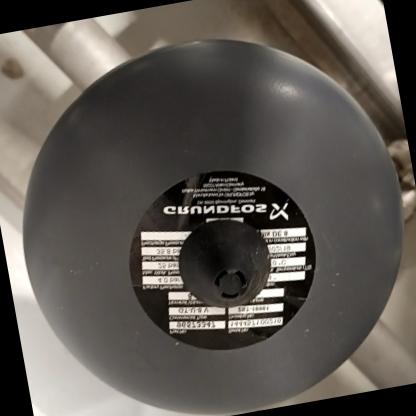
Klasa: tabliczka-znamionowa